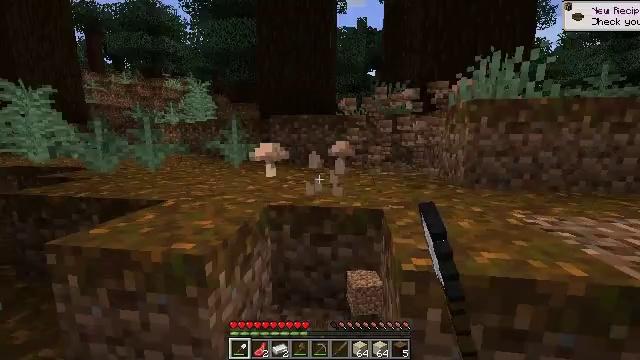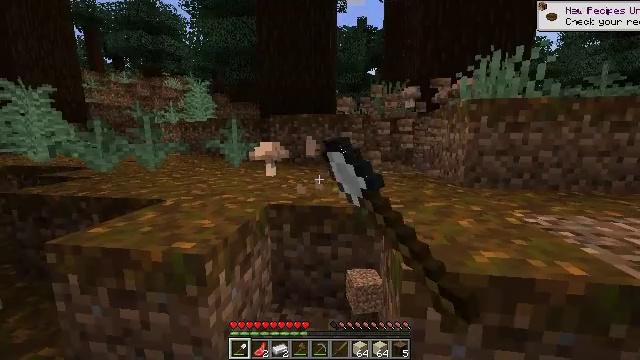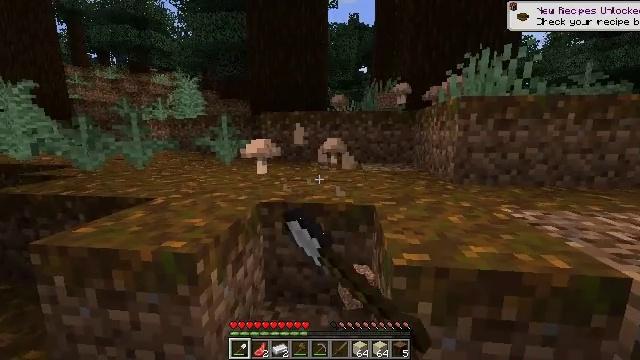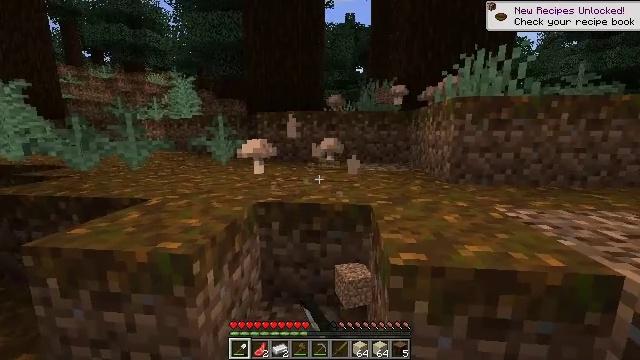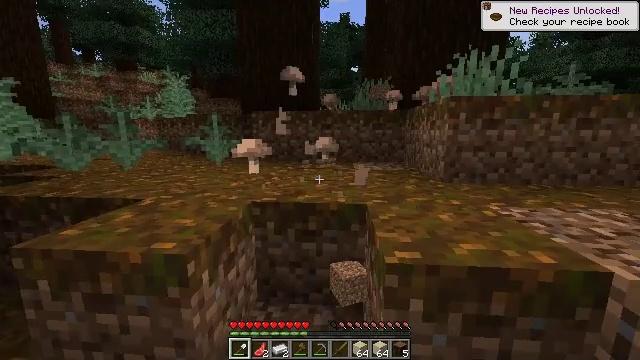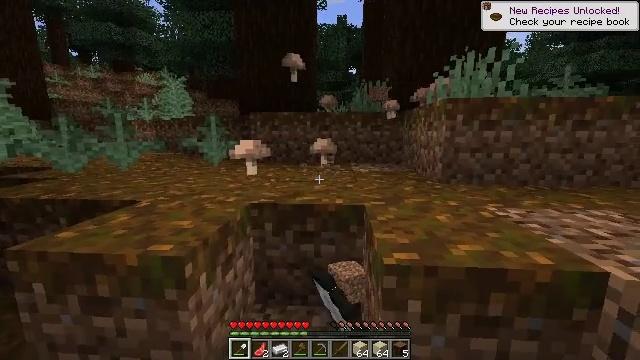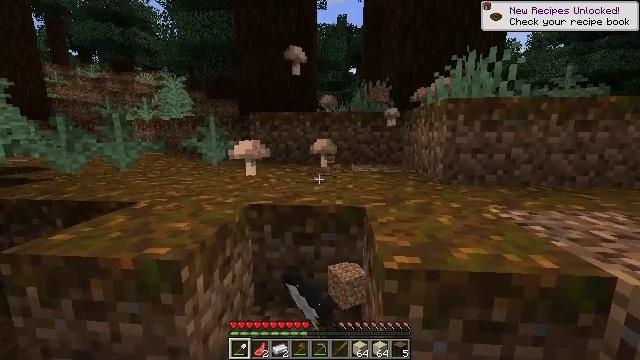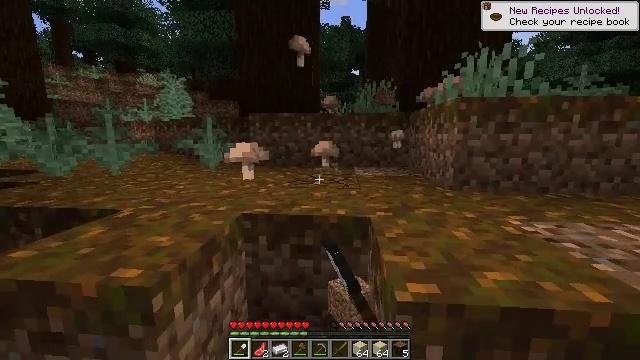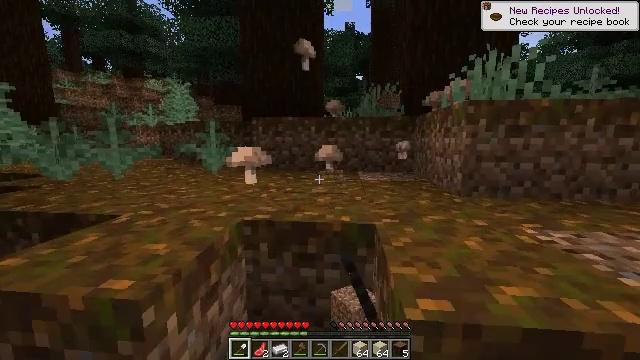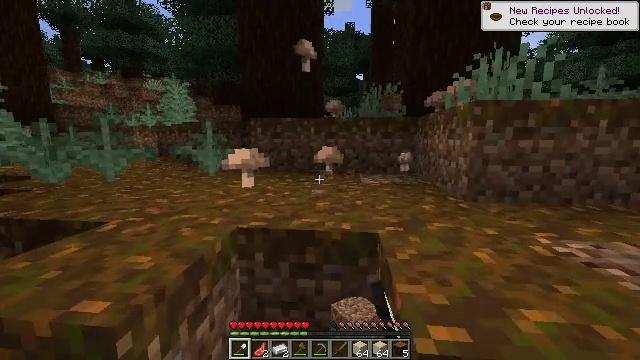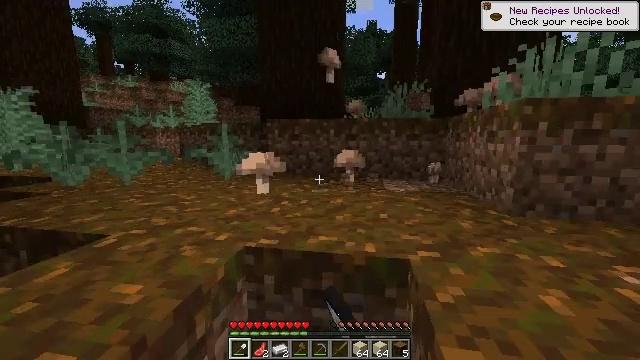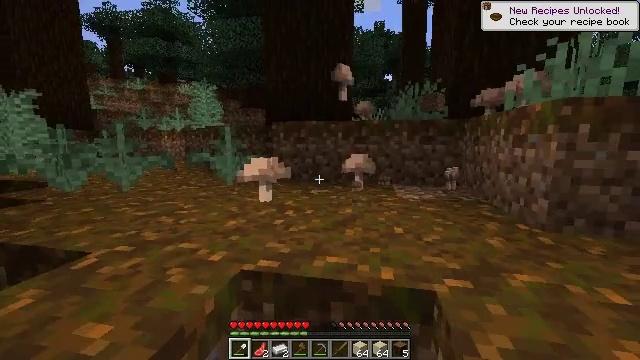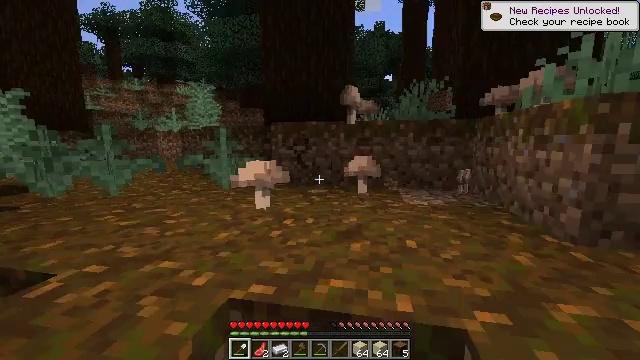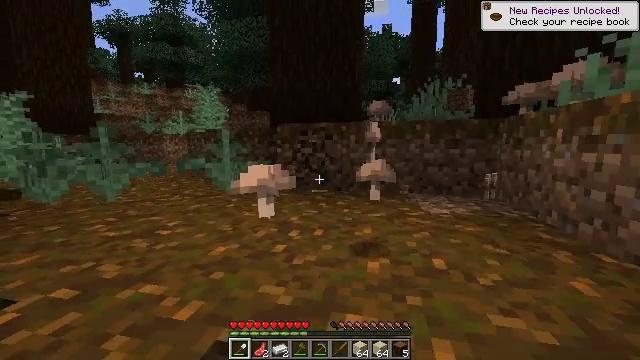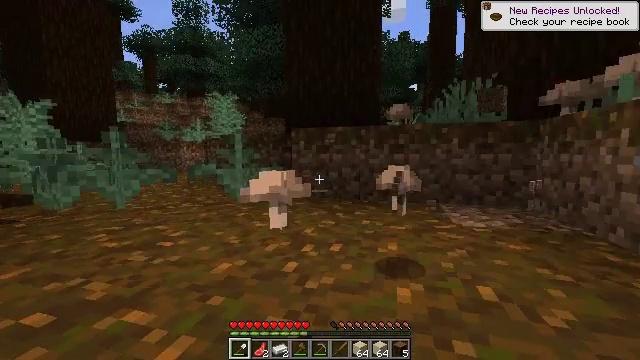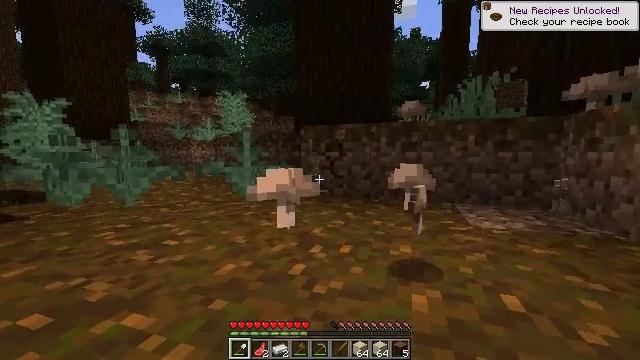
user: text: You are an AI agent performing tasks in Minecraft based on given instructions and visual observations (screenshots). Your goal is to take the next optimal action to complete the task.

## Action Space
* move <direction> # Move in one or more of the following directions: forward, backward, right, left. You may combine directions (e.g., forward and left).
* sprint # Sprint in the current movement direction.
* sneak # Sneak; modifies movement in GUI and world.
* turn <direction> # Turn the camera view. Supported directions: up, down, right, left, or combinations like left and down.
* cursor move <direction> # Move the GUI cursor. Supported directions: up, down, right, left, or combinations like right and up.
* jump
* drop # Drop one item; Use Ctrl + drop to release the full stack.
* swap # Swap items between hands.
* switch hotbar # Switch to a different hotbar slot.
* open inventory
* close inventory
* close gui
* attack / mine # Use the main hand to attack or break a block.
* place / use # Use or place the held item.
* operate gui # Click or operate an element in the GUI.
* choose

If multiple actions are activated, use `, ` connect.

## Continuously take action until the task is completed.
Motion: motion action
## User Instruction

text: Harvest the brown mushroom.
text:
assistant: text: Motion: attack / mine
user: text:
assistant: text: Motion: turn right, attack / mine
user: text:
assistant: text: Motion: attack / mine
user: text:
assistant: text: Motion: turn right, attack / mine
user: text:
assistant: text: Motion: no_op
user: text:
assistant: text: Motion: move forward, attack / mine
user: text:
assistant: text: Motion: move forward, attack / mine
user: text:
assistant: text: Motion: move forward, turn up
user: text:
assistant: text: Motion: move forward, attack / mine
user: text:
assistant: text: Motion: move forward, turn left, attack / mine
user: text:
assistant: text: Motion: move forward, turn left
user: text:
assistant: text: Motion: move forward, attack / mine
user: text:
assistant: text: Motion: move forward, turn left, attack / mine
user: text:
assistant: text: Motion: move forward, turn left and up
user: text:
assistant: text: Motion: move forward, turn left, attack / mine
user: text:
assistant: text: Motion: move forward, turn left and down, attack / mine
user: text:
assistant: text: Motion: move forward, turn left
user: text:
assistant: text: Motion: move forward, turn left and down, attack / mine
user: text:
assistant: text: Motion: move forward, turn right and down, attack / mine
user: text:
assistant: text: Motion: turn right and down, attack / mine
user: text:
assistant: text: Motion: attack / mine